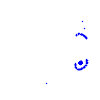
Particle: pion